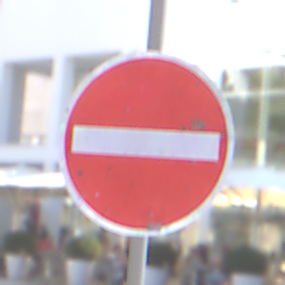
Verkehrszeichen: VerbotDerEinfahrt
Umgebung: Outdoor, Urban
Tageszeit: MorningAfternoon
Wetter: Clear
Licht: Natural
Jahreszeit: NotSpecified
Kontrast: HighContrast